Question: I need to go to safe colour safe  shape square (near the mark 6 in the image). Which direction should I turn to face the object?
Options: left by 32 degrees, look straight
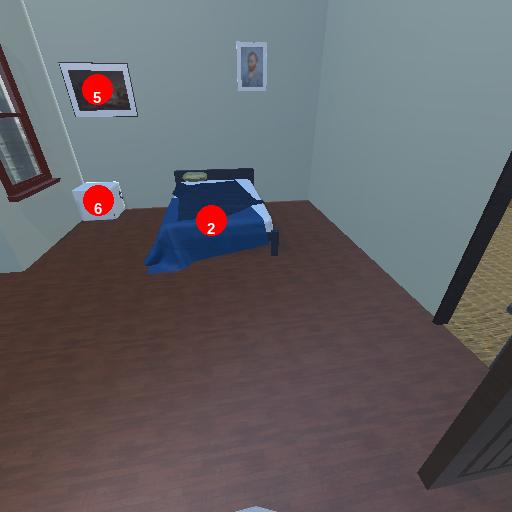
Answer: left by 32 degrees